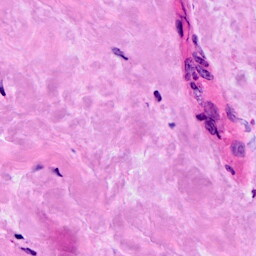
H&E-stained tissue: Breast